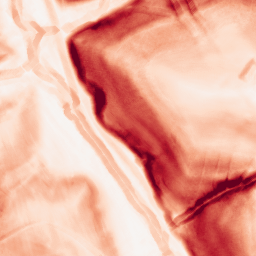
Category: morphological
Decomposition family: morphological_gradient
Decomposition parameters: size: 5
shape: diamond
Upsampling method: fft_zeropad
Upsampling parameters: scale: 4
Upsampling scale: 4